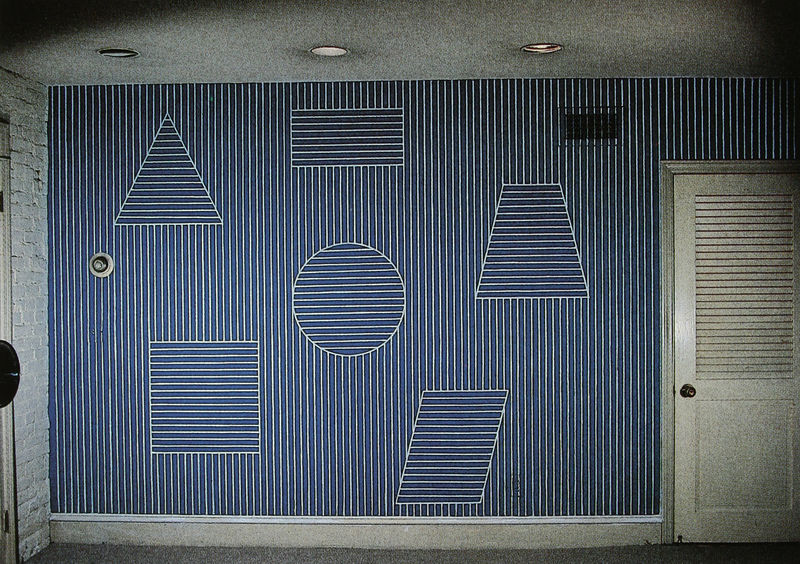
Titel: Installation Amy Baker Residence, New York - On a blue wall, white vertical parallel lines, and in the center of the wall, a white circle within which are white horizontal parallel lines
Künstler: Sol Lewitt
Schlagwörter: blau, schatten, weiß, dreieck, grau, holz, lampe, lampen, licht, lichter, raum, tür, zimmer, wand, stein, boden, decke, schräg, kreis, rund, ecke, abstrakt, mauer, ziegel, farbe, formen, linien, türe, gerade, wandmalerei, gestreift, streifen, bemalt, foto, fotografie, keller, eckig, rechteck, linie, form, quer, geometrisch, türklinke, bemalung, geometrie, quadrat, viereck, vierecke, querstreifen, längs, längsstreifen, geometrische formen, lüftung, trapez, steckdose, parallelogramm, lamellen, blau-weiss, fuguren, länsstreifen, rombus, vierecek